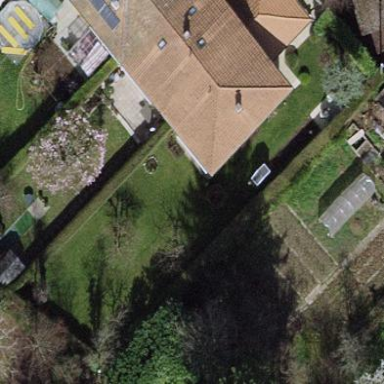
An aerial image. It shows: Garden surrounded by fence.